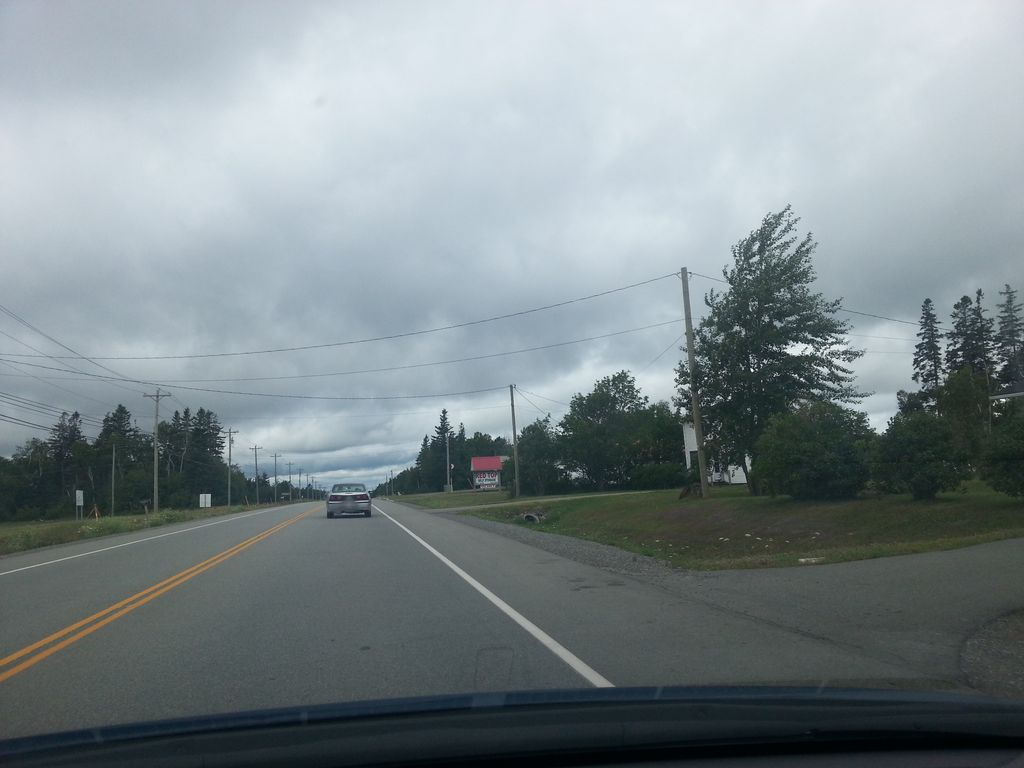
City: charlottetown